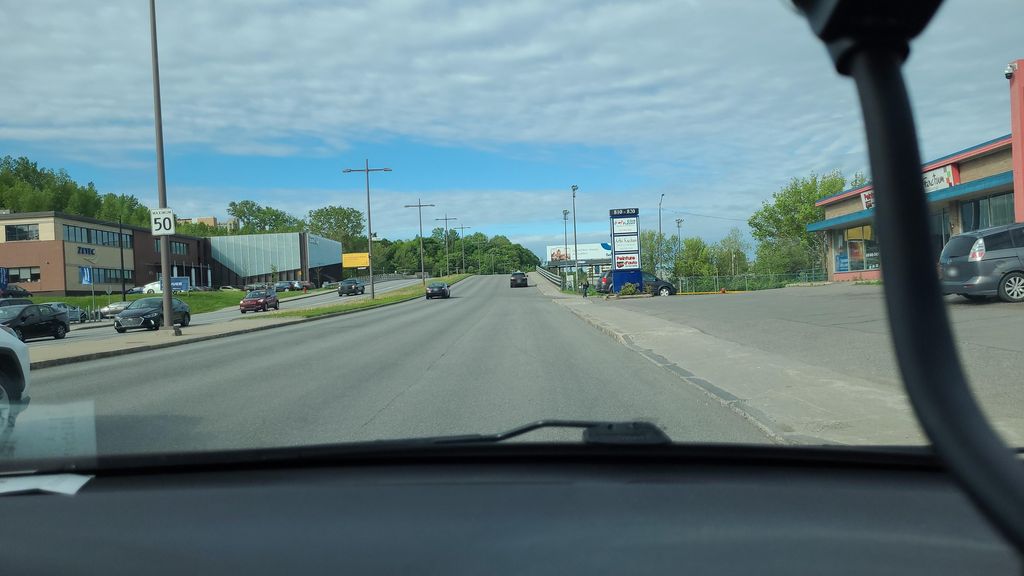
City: quebec_city